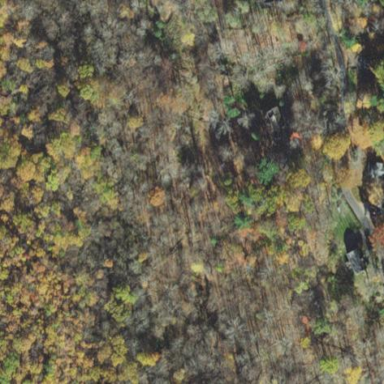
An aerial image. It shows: Existing Preserved Open Space in the woodland area.